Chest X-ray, PA view. Patient: 23 years old, sex F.
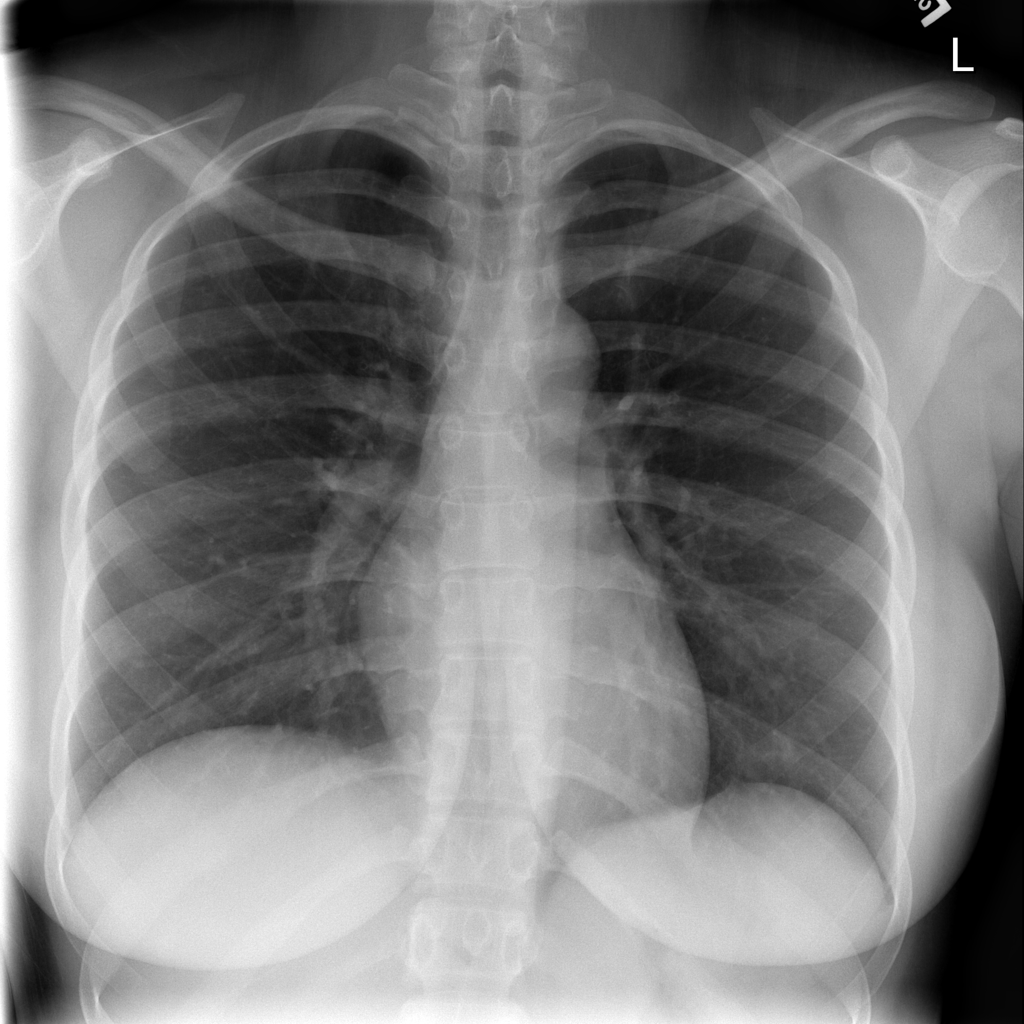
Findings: No Finding